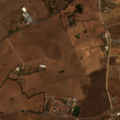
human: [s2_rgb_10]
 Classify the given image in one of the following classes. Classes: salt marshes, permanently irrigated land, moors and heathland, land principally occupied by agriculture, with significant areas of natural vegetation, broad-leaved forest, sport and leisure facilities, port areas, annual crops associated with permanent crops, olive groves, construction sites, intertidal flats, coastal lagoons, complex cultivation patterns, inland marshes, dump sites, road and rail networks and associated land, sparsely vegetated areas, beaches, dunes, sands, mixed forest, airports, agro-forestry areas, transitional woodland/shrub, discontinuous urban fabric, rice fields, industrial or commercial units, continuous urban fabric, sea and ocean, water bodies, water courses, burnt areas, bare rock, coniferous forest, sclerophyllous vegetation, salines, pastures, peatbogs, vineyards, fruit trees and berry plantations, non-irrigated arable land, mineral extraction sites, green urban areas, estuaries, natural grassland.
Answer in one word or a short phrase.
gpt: non-irrigated arable land, complex cultivation patterns, agro-forestry areas, broad-leaved forest